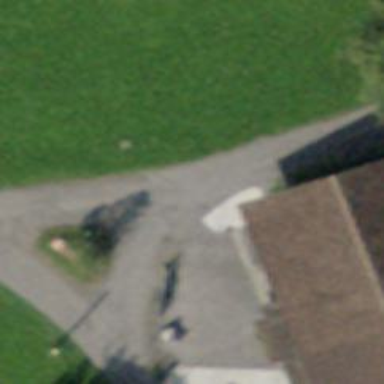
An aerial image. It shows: Driveway with grade1 track type. There is cycleway along the driveway.